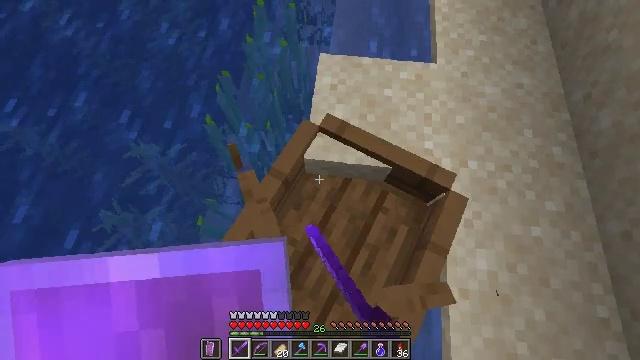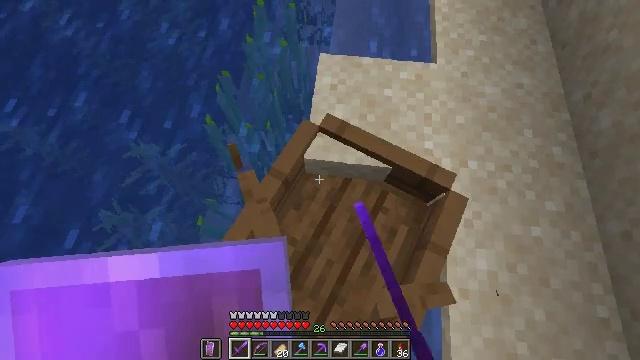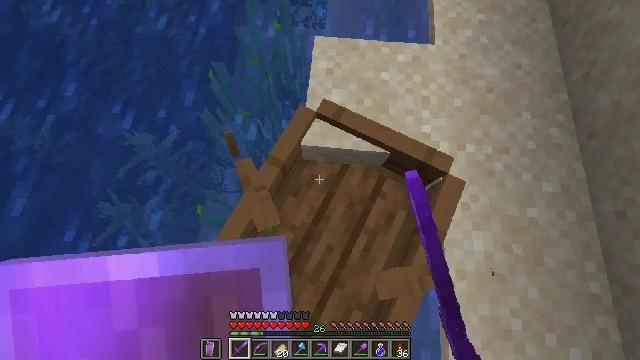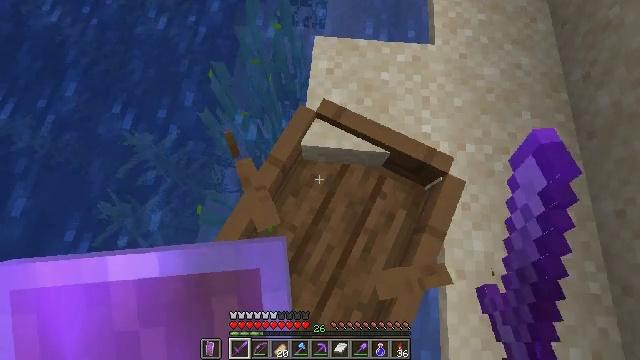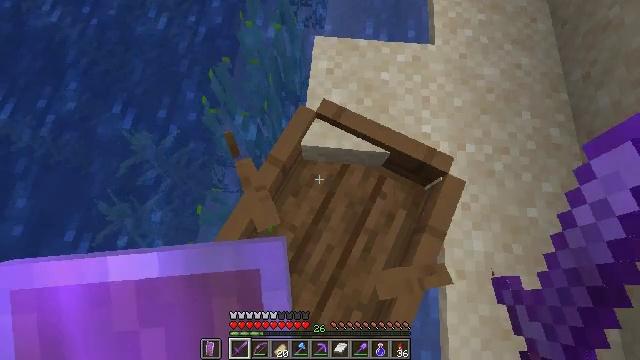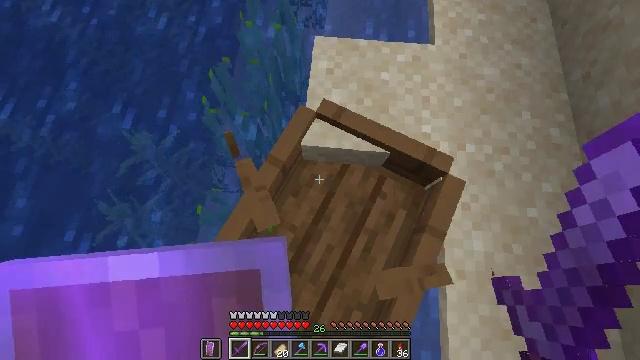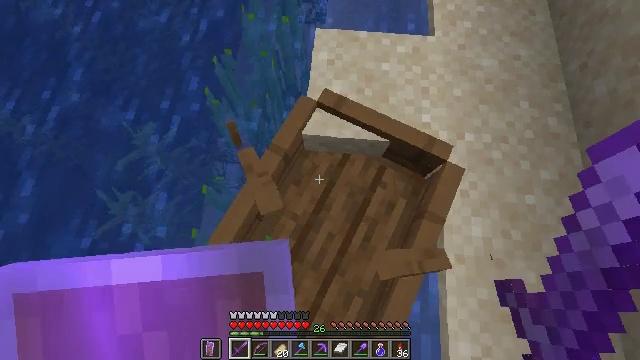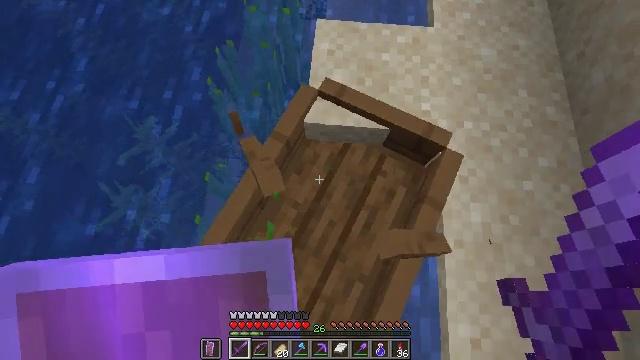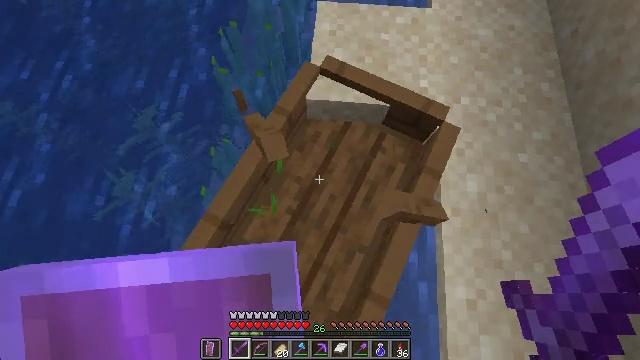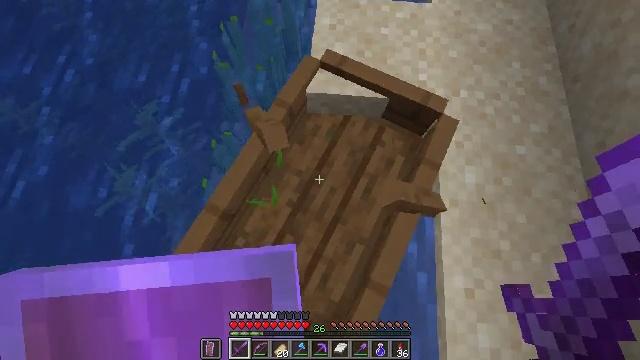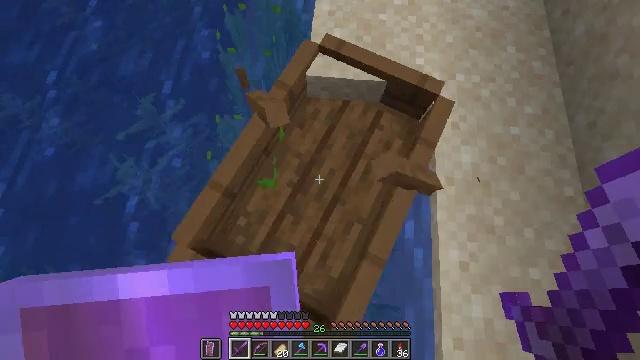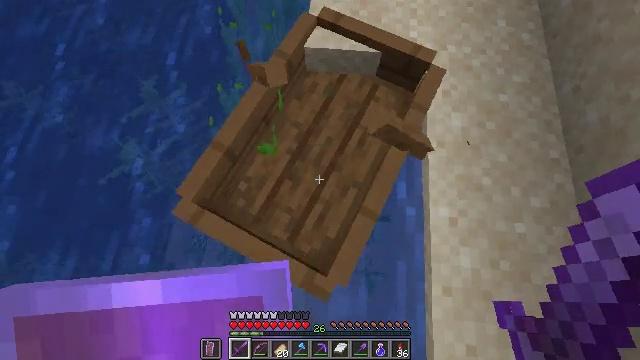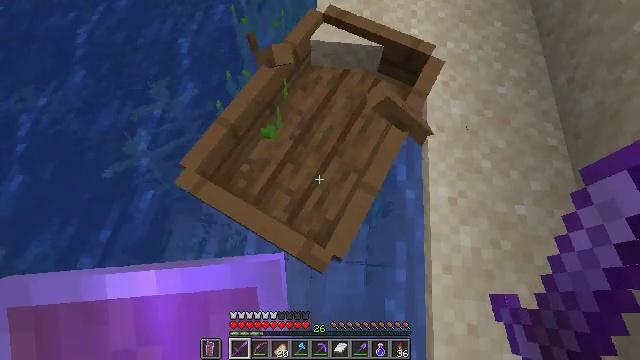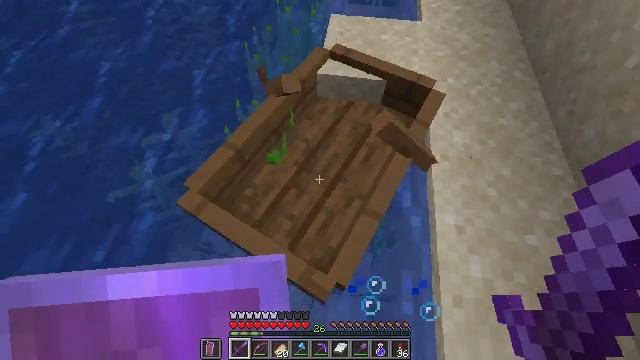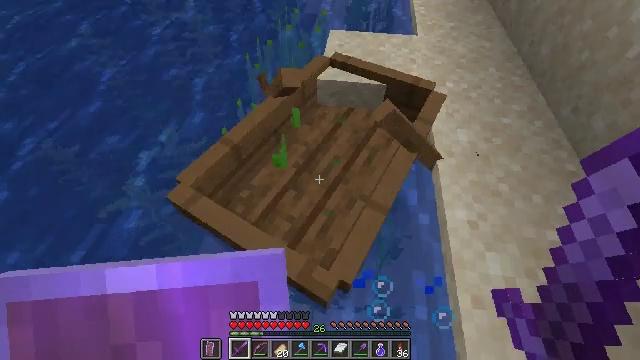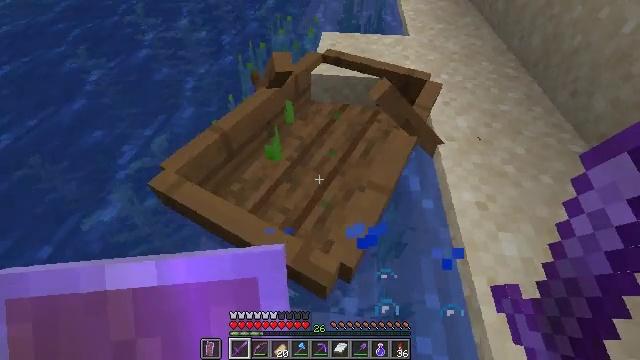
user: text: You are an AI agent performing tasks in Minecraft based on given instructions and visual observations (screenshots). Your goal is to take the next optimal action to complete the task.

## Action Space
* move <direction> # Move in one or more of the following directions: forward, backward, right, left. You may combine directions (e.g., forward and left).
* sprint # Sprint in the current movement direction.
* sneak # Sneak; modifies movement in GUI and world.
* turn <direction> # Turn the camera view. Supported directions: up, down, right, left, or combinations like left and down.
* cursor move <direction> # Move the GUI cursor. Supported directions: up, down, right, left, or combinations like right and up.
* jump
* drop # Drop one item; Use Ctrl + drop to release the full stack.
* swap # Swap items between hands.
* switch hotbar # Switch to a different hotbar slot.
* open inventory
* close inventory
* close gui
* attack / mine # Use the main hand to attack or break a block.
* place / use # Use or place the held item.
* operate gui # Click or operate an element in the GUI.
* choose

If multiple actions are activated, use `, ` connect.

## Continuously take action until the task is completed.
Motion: motion action
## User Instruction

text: Break the seagrass in the ocean.
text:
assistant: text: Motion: no_op
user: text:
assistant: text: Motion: no_op
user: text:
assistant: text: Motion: no_op
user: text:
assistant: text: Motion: no_op
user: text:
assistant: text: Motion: no_op
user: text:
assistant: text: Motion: move back
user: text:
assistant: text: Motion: move back
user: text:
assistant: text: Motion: move back
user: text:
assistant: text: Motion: move back
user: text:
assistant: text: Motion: move back
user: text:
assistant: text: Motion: move back
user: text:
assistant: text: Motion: move back, turn left and up
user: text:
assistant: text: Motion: turn left and up
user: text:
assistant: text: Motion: turn up
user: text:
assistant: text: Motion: turn right and up
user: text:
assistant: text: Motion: no_op
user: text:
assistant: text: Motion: no_op
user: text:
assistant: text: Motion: no_op
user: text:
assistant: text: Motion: no_op
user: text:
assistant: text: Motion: attack / mine
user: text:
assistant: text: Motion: attack / mine
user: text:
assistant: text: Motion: attack / mine
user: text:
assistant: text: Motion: turn up, attack / mine
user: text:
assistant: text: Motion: turn left and up
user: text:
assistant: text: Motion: no_op